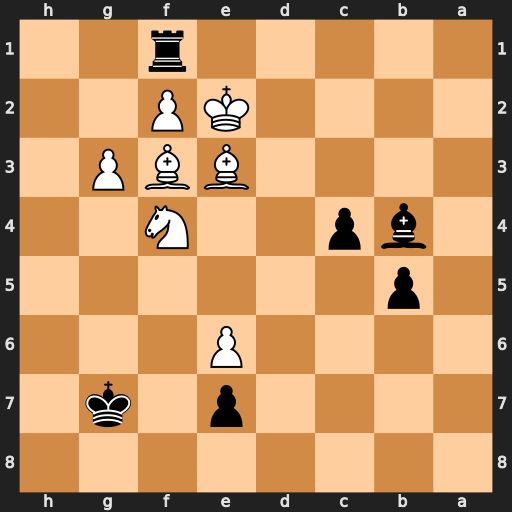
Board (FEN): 8/4p1k1/4P3/1p6/1bp2N2/4BBP1/4KP2/5r2
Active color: b
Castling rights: -
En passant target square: -
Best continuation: Re1#